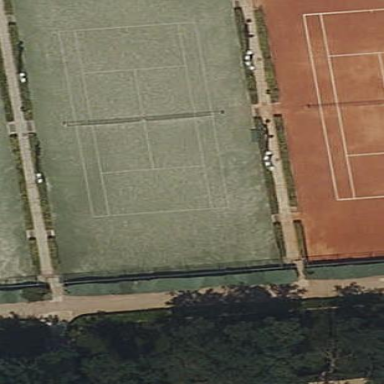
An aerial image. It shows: Tennis court on pitch designated for leisure land.